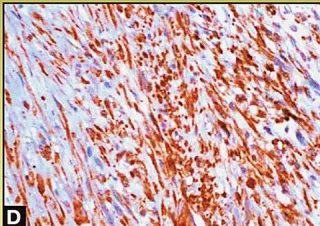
Vimentin stain. X40.
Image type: pathology (immunostaining)